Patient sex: M
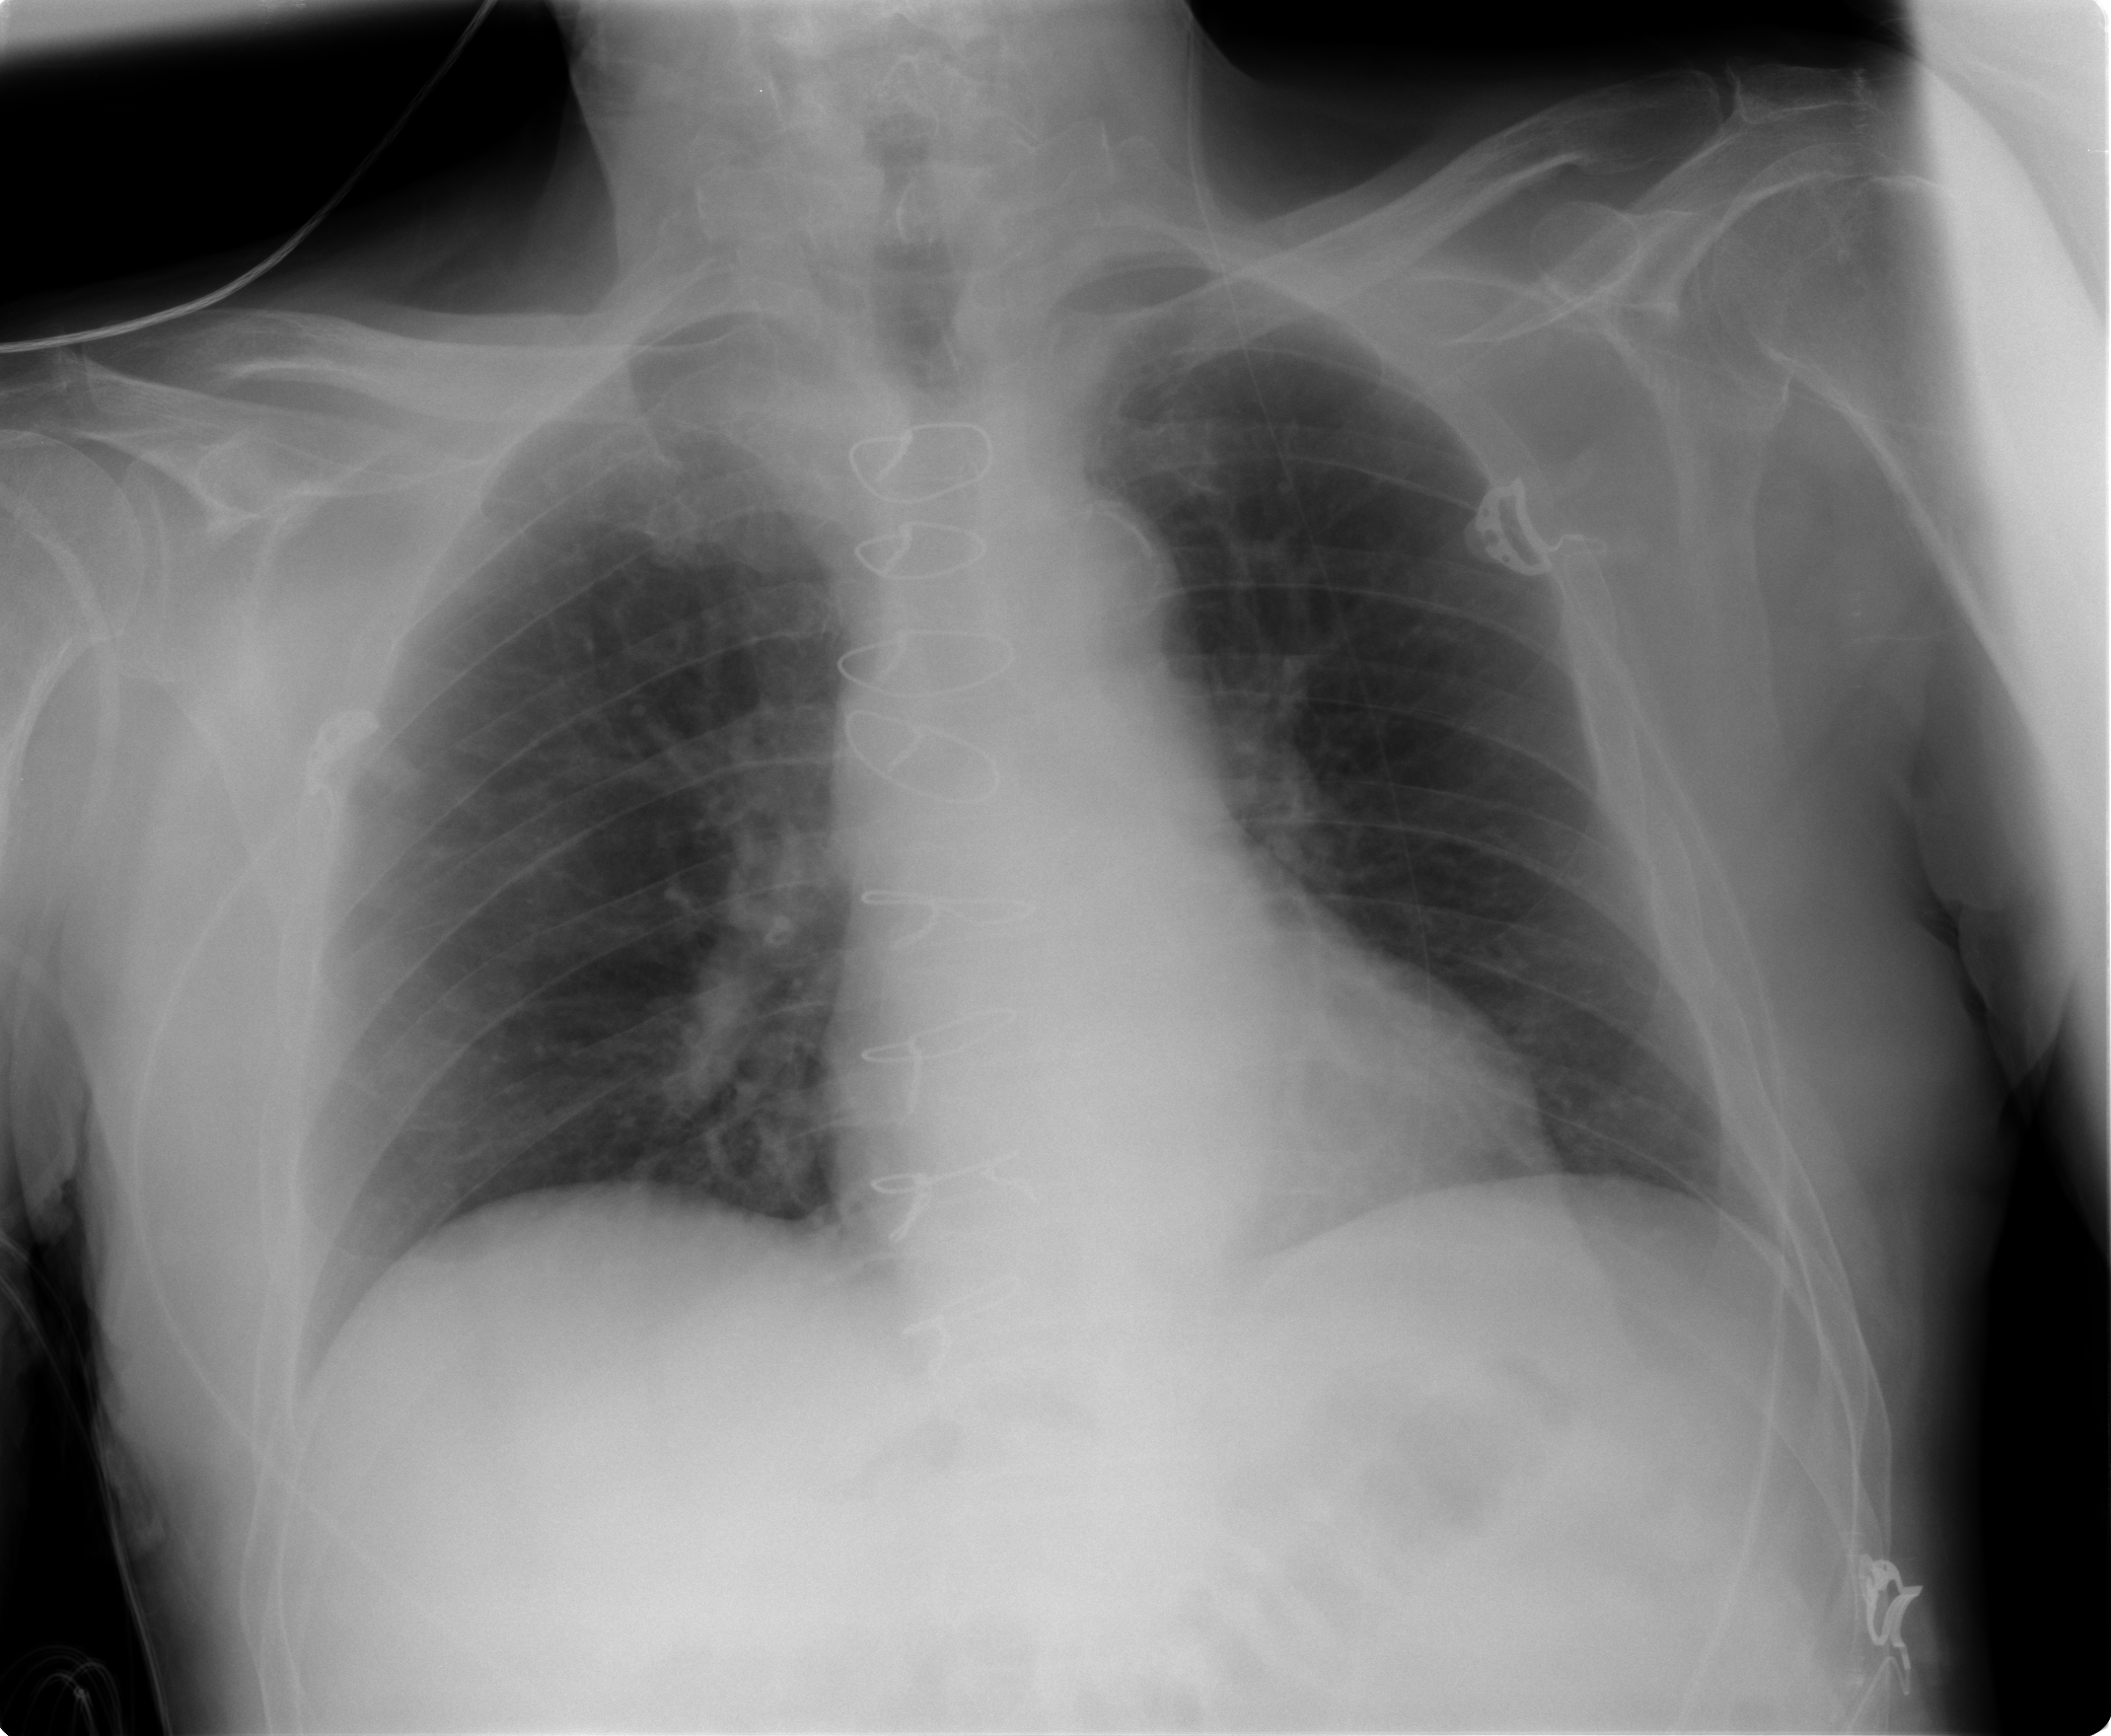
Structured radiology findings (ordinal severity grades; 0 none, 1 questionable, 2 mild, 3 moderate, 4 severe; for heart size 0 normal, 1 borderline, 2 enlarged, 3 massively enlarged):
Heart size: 0
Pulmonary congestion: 1
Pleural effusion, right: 0
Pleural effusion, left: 0
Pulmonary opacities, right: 1
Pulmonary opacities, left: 0
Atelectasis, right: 0
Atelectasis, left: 0